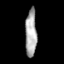
Tissue: skin
Cell type: Fibroblasts
Senescence score: 0.761
Nuclear area (px): 531
Mean DAPI intensity: 169.991